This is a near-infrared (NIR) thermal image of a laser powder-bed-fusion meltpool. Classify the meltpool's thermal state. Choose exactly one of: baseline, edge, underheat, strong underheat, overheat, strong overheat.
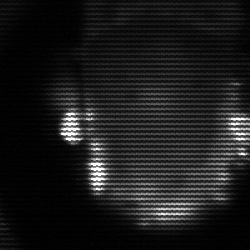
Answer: baseline